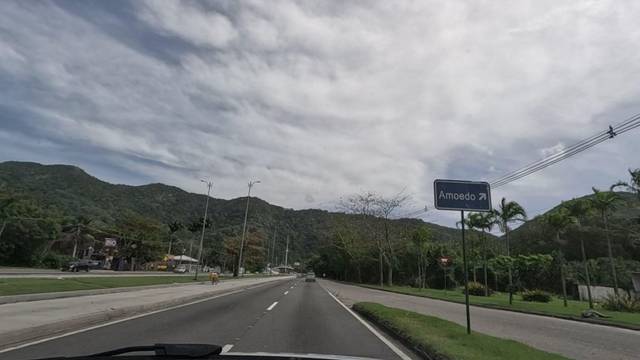
Region: Brazil
Coordinates: -23.017, -43.514